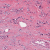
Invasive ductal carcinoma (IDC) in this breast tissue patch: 1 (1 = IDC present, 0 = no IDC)